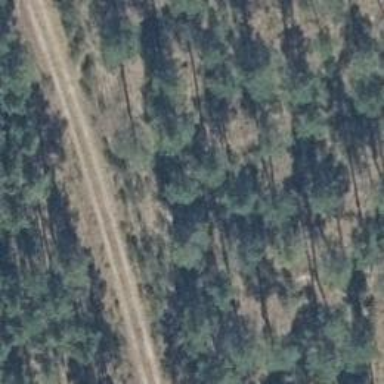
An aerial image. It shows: Sandy track road with grade 4 track type.